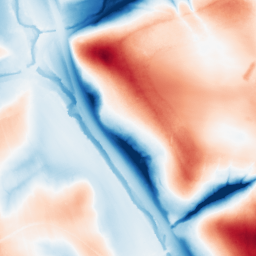
Category: edge_preserving
Decomposition family: guided
Decomposition parameters: radius: 32
eps: 1
Upsampling method: bicubic_3x
Upsampling parameters: scale: 3
Upsampling scale: 3